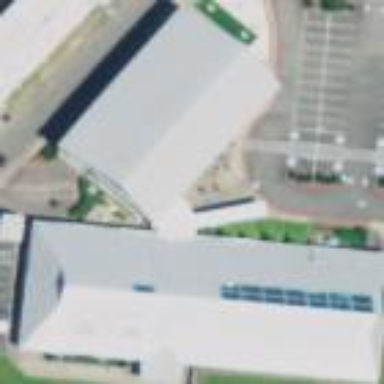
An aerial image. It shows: Community center located within sports center building.